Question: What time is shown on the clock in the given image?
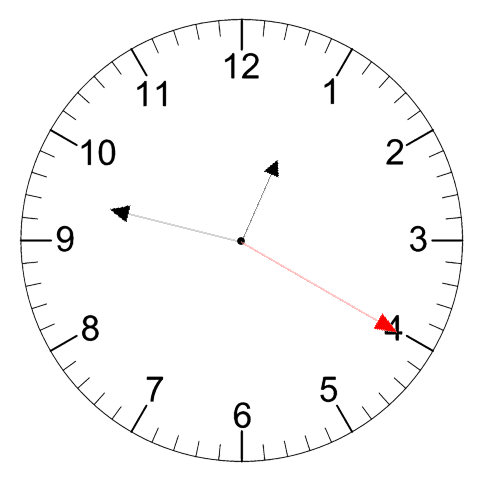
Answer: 12:47:20